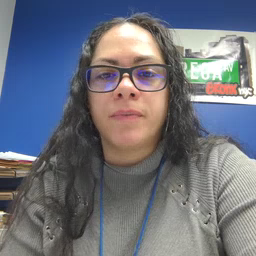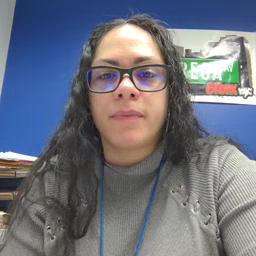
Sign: lamp